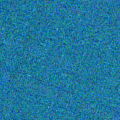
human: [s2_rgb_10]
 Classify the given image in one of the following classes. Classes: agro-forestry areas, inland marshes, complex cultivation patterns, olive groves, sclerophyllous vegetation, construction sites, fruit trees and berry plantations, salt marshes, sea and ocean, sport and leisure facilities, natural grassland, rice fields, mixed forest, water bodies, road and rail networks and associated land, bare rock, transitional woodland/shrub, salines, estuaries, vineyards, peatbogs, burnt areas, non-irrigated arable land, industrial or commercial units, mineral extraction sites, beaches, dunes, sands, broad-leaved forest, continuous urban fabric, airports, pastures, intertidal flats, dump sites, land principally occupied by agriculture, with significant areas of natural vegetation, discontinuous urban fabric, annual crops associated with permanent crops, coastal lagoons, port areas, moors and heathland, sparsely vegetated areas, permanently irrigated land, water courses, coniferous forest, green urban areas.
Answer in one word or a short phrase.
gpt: sea and ocean